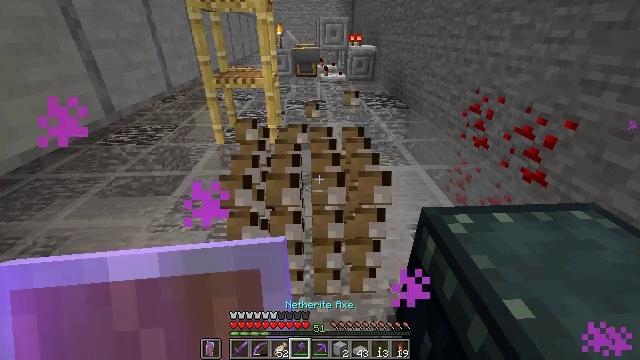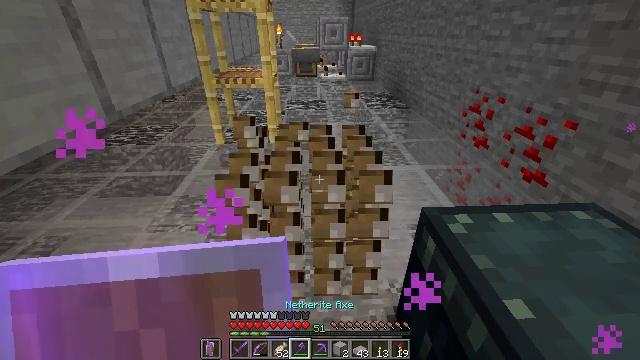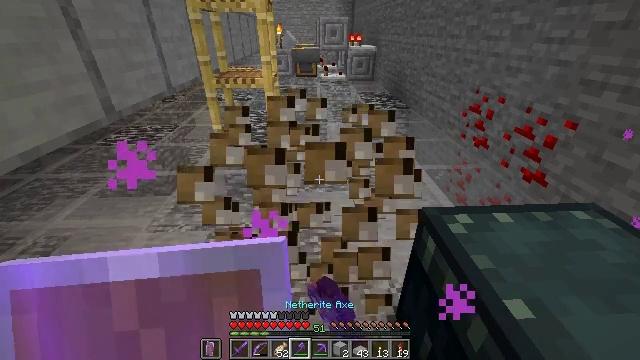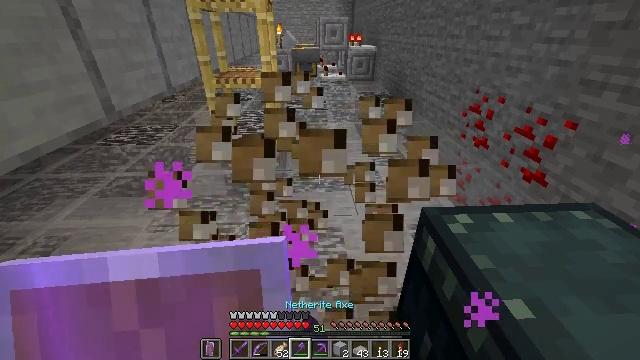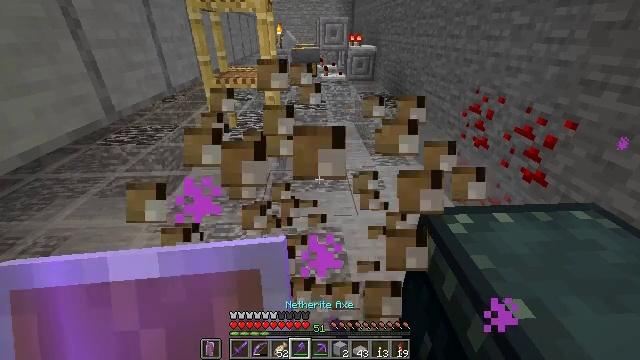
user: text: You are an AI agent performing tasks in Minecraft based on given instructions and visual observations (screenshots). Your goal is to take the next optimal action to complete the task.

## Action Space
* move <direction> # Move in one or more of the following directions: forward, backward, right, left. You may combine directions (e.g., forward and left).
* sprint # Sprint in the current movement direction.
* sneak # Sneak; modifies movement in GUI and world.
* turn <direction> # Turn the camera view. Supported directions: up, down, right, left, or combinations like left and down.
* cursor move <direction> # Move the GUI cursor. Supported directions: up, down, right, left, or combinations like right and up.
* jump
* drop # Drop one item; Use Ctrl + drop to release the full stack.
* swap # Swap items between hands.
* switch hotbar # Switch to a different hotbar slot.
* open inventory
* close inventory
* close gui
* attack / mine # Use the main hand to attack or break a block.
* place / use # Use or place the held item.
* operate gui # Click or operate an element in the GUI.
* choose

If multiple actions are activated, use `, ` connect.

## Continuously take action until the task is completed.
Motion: motion action
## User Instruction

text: Attack the crafting table to break it.
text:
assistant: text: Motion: attack / mine
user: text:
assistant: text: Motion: attack / mine
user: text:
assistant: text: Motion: attack / mine
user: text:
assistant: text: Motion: attack / mine
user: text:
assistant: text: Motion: attack / mine